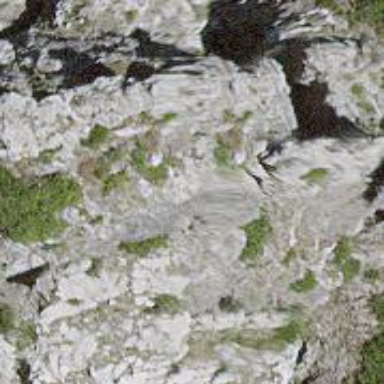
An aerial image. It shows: Cliff in nature.